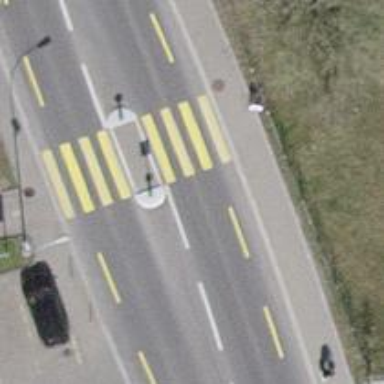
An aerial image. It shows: Uncontrolled crossing with pedestrian island.